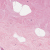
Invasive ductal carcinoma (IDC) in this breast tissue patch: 0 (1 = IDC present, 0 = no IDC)